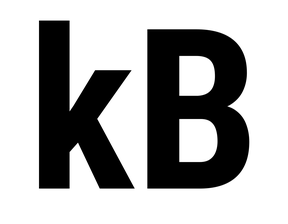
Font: Roboto_Condensed_Bold